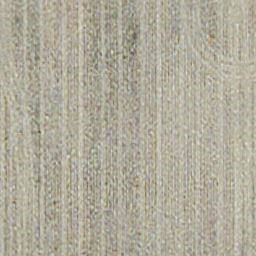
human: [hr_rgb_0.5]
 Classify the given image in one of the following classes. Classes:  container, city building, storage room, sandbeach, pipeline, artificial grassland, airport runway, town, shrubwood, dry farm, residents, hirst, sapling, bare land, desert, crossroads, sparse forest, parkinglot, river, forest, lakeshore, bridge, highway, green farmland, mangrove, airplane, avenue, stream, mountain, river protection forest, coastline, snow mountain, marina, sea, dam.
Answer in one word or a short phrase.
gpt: dry farm